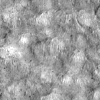
Atmospheric dust classification: not_dusty